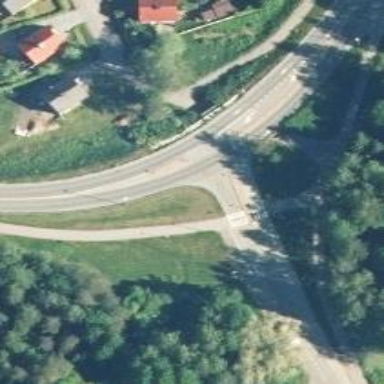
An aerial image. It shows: Road with "give way" sign.